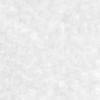
Label: no_change